Question: Since the last update of Android Studio (0.8.14) on my Mac OSX, AVD Manager is not able to create AVD anymore.

It simply crashes during the process. Any idea ?
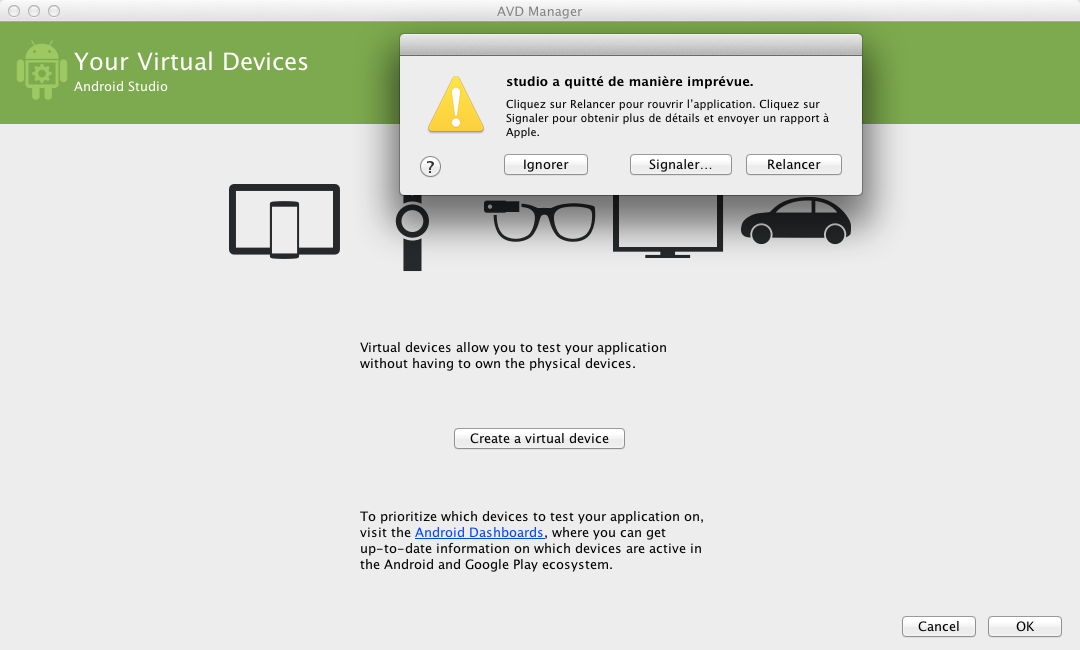
Answer: Using a command line to create a new AVD did the trick.
android create avd -n -t [- ] ...
<URL>